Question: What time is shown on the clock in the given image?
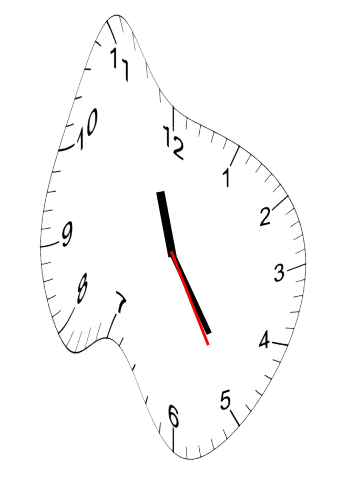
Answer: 11:24:25